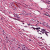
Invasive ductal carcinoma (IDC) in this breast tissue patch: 0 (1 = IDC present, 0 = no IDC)